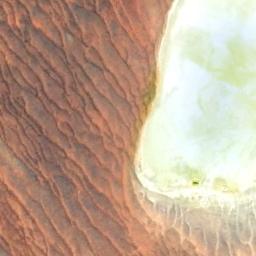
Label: desert